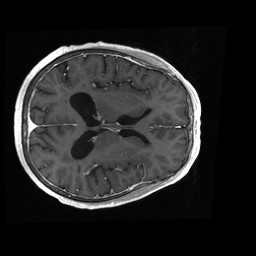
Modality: T1w
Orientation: axial
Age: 64
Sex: male
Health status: ill